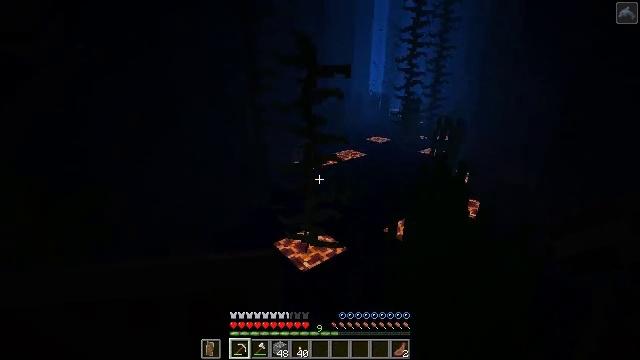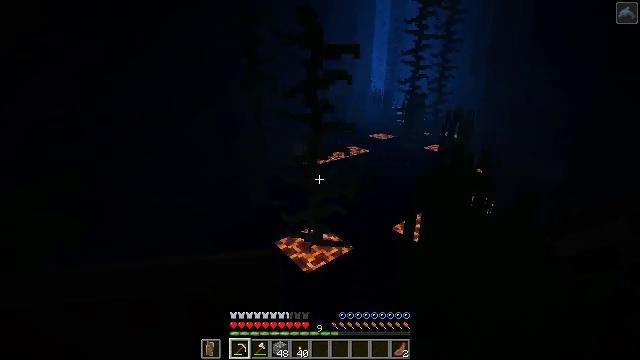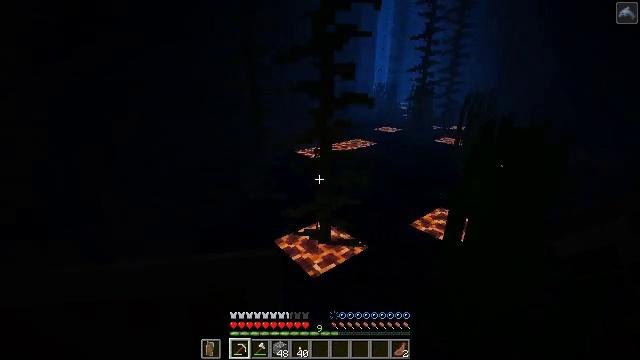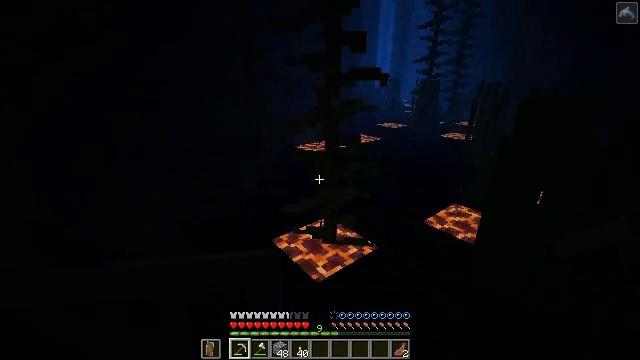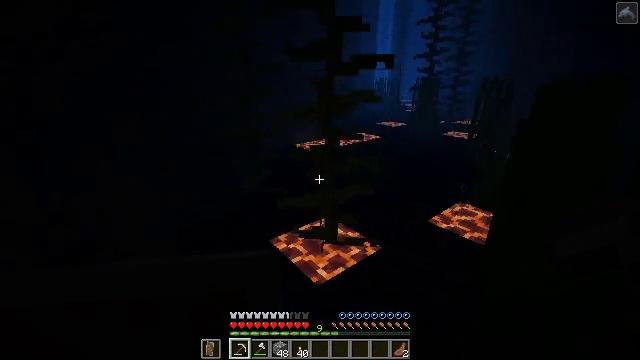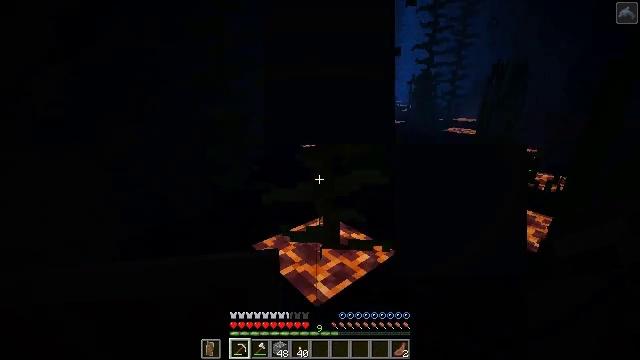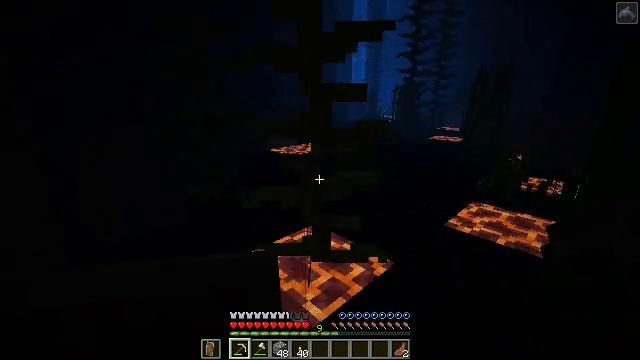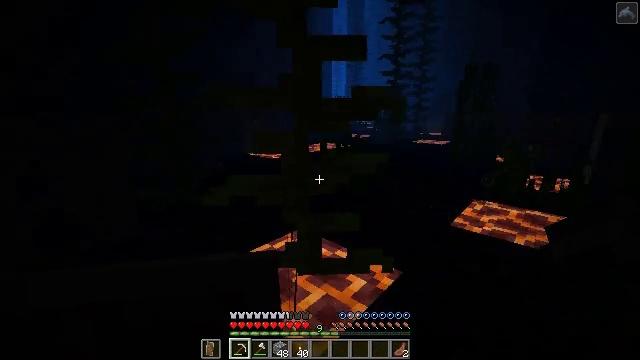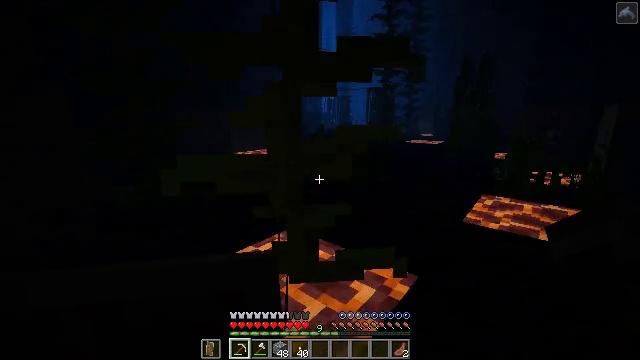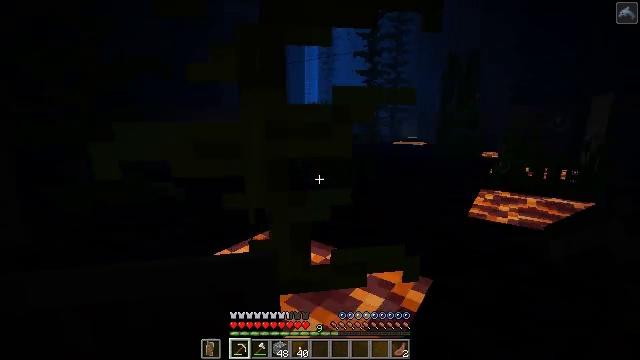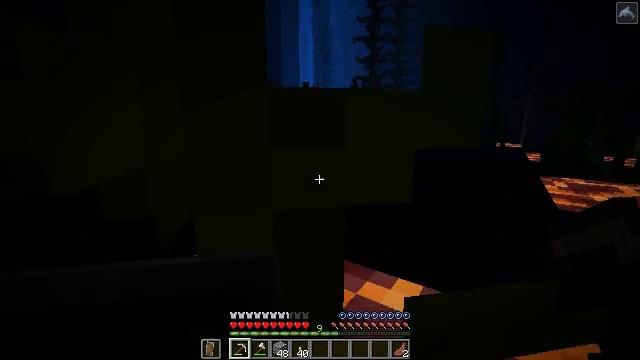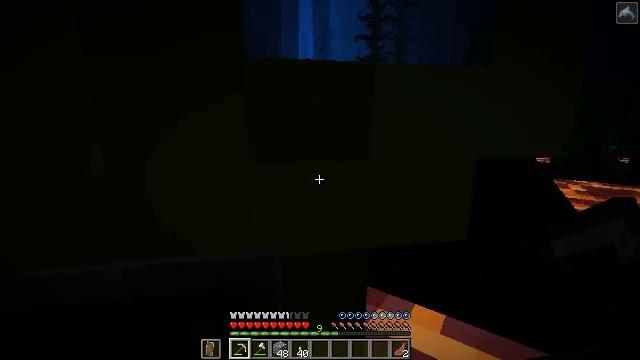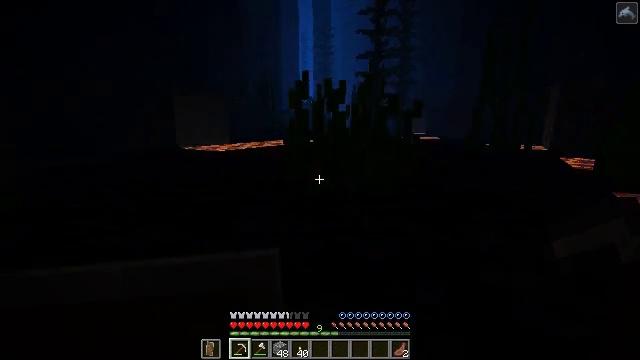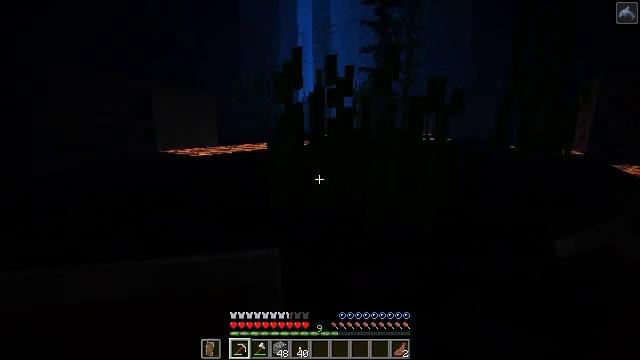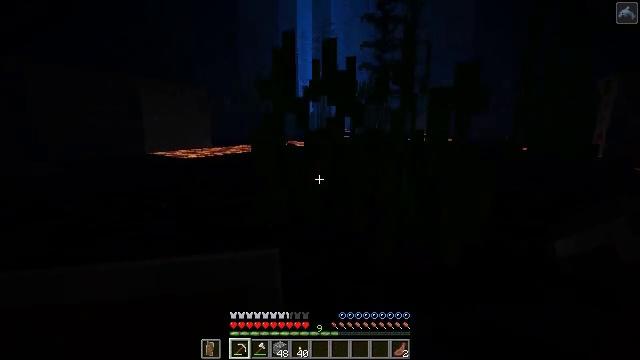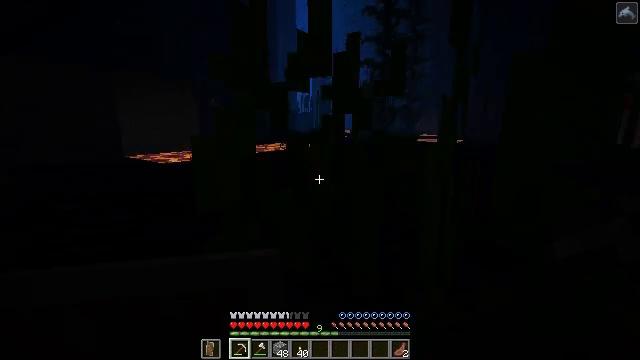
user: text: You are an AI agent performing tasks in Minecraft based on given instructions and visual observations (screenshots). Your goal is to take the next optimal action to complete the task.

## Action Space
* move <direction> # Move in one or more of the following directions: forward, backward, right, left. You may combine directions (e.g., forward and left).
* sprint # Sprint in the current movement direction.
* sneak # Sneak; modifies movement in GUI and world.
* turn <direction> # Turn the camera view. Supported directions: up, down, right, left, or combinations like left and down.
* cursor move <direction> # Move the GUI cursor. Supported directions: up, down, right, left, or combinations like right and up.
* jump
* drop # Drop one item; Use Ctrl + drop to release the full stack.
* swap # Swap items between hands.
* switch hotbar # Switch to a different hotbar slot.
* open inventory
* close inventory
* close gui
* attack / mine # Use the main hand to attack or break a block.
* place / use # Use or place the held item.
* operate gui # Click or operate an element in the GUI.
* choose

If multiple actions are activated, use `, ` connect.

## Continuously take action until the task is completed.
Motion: motion action
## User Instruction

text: Collect kelp plant from the sea.
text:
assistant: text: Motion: move forward and move right, sneak
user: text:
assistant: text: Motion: move forward and move right, sneak
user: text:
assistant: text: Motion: move forward and move right, sneak
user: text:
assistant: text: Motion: move forward and move right, sneak
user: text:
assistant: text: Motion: move forward and move right, sneak, turn right and up
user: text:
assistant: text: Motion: move forward and move right, sneak, turn right and up
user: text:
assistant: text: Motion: move forward and move right, sneak, turn right and up
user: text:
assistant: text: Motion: move forward and move right, sneak, turn right and up
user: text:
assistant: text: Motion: move forward and move right, sneak, turn right and up
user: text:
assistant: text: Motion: move forward and move right, sneak, turn right
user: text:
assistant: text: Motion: move forward and move right, sneak
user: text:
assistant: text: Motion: move forward and move right, sneak
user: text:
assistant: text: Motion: move forward and move right, sneak
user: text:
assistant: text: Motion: move forward and move right, sneak
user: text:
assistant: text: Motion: move forward and move right, sneak
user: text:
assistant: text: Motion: move forward and move right, sneak
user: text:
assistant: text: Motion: move forward and move right, sneak
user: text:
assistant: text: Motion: move forward and move right, sneak
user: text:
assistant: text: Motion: move forward and move right, sneak
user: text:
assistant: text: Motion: move forward, sneak
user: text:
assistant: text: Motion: move forward, sneak
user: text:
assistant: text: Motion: move forward, sneak, turn right and up
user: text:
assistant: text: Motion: move forward, sneak, turn right and up
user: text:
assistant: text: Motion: move forward, sneak
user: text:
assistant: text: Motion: move forward, sneak
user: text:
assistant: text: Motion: move forward, sneak
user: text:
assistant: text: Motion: move forward, sneak
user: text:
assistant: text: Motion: move forward, sneak
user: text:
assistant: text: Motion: move forward, sneak
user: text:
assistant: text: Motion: move forward, sneak